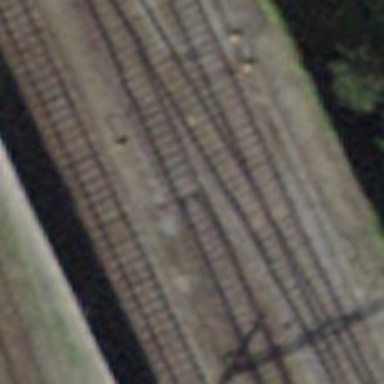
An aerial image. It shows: Railway switch.